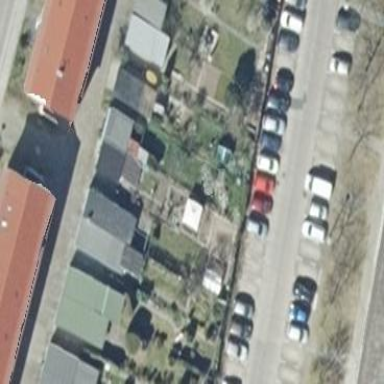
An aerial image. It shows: Area designated for allotments.